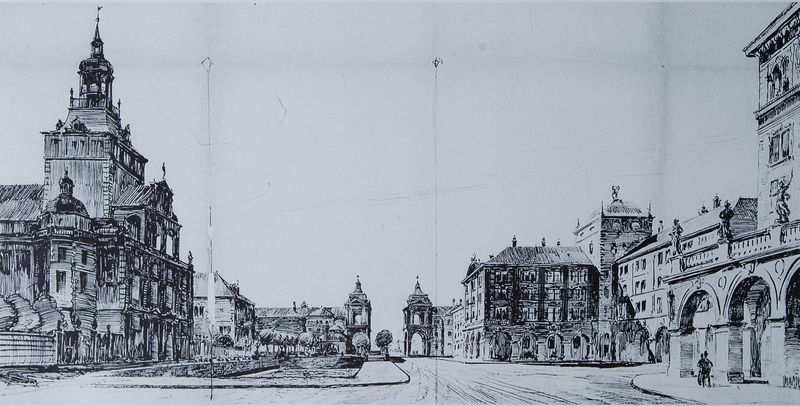
Titel: Ansicht der Prinzregentenstraße in München
Künstler: Theodor Fischer
Standort: München
Institution: Baureferat Lokalbaukommision
Schlagwörter: baum, feder, himmel, mann, schatten, weiß, bäume, menschen, stadt, fenster, frau, grau, hut, laterne, männer, schwarz, skizze, strasse, säulen, zeichnung, anlage, blick, dach, gebäude, gras, haus, park, rasen, schloss, weg, wiese, architektur, falten, mensch, spitze, häuser, brüstung, busch, büsche, einsam, kirche, wege, insel, figur, reich, paar, blatt, theater, kamine, turm, turmspitze, skulptur, statue, deutschland, balkon, terrasse, papier, ansicht, bogen, fassade, fassaden, italien, passanten, venedig, fahne, spuren, leer, dächer, giebel, allee, graphik, grünanlage, platz, rand, figuren, rundbogen, querformat, gefaltet, geländer, tor, stadtansicht, straßen, bögen, eingang, erker, tusche, berlin, offen, durchblick, bürgersteig, gehsteig, türme, palast, torbogen, balustrade, kreuzung, druck, schraffur, holzstich, stich, seite, gehweg, schwarzweiß, bläulich, topografie, entwurf, rathaus, schema, arkaden, rom, quadrate, portal, kurve, stadttor, villa, skulpturen, glocke, statuen, residenz, portikus, rundbögen, florenz, beet, marktplatz, einfahrt, wetterfahne, plan, herrenhaus, ballustrade, wagenspuren, knick, fahrzeuge, raster, bauten, stadtplatz, historisch, federzeichnung, aufriss, durchfahrt, arkadengang, treppenturm, torbögen, bogengang, gesimse, propyläen, durchgänge, stadthaus, rasterung, stadtpalais, stadtschloss, baluster, hauptplatz, prächtig, starße, strassenkreuzung, faltspuren, gefalten, fahrwerk, unbelebt, pylonen, 19. jahrhundert, kipferstich, historische gebäude